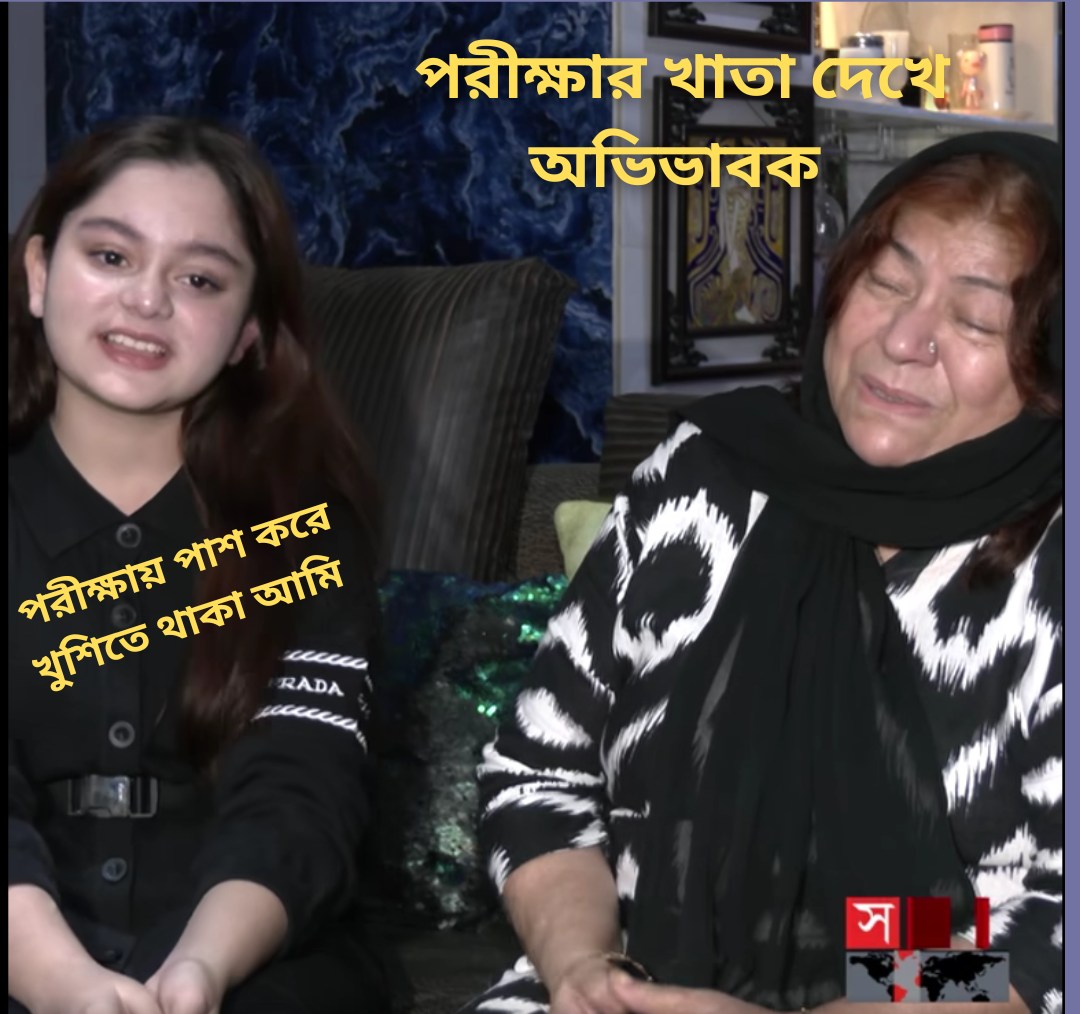
Text: পরীক্ষার খাতা দেখে অভিভাবক পরীক্ষায় পাশ করে খুশিতে থাকা আমি
Label: Non Hate